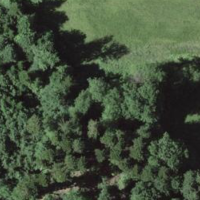
EUNIS habitat code: 41
Species observed at this site:
Caltha palustris